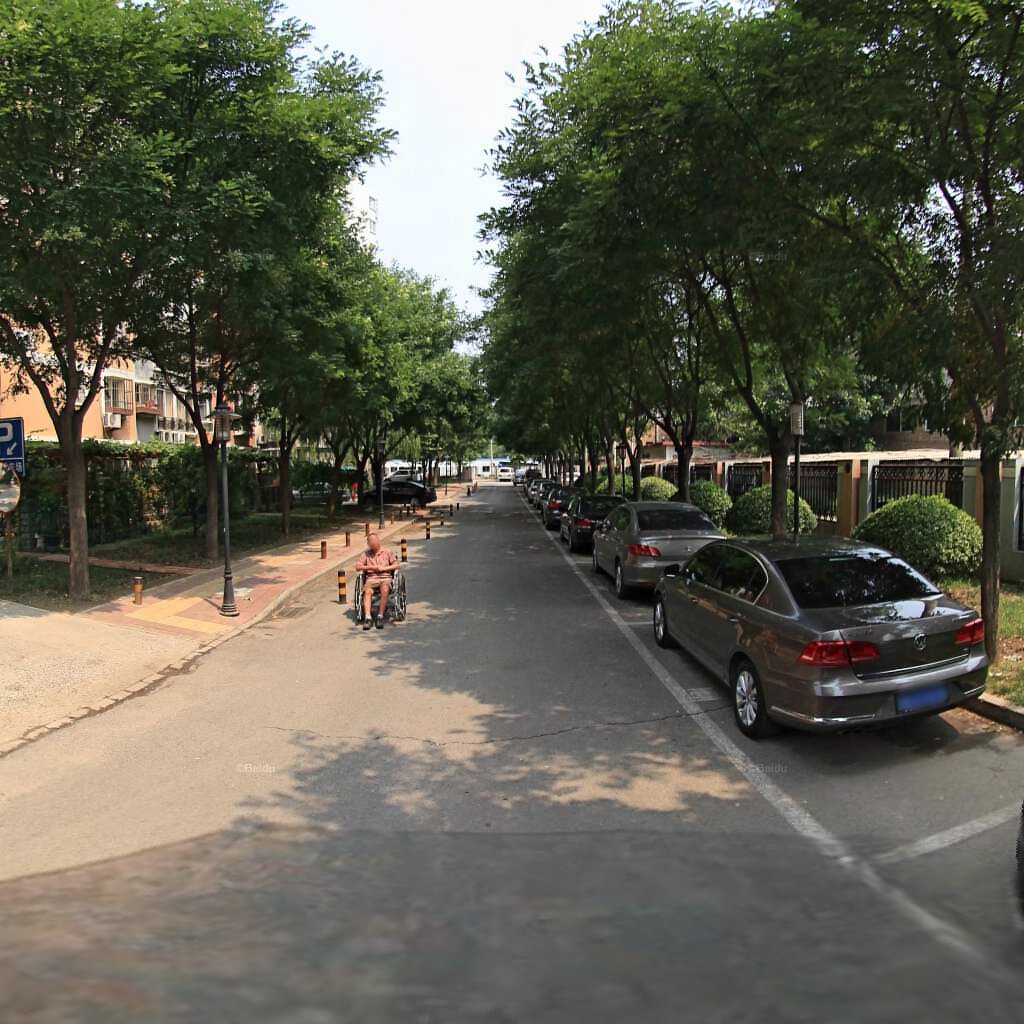
Region: Chaoyang
Road damage annotations: transverse crack